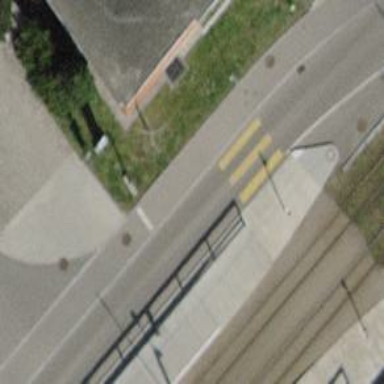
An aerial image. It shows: Zebra crossing on the road.